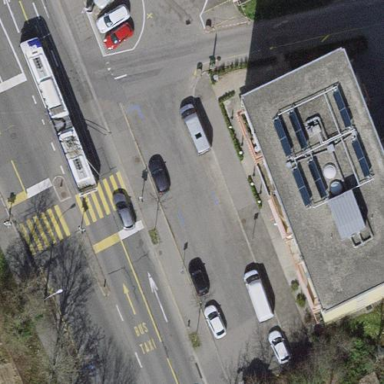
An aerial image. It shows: Building with apartments and flat roof.